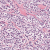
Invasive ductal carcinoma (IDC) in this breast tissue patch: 1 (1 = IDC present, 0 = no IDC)